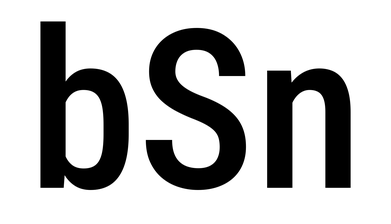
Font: Roboto_Condensed_Medium